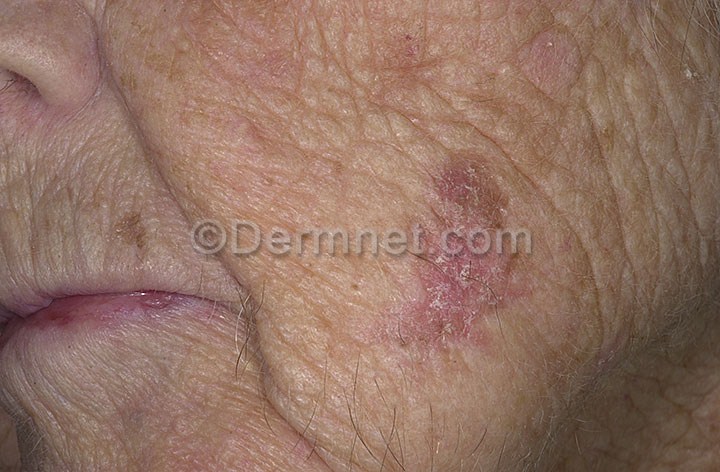
Disease: Actinic Keratosis Basal Cell Carcinoma and other Malignant Lesions